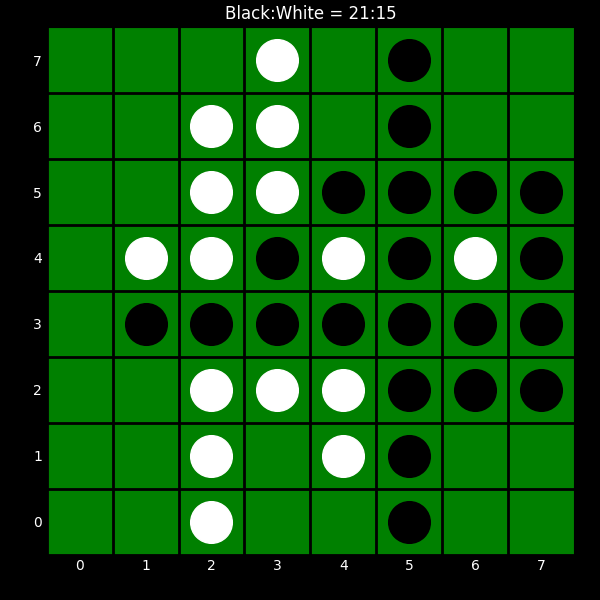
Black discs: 21
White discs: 15